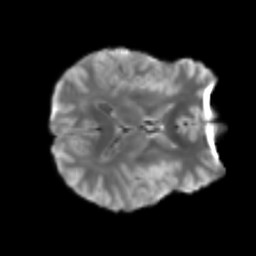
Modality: T2w
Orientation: axial
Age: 24
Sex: female
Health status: healthy
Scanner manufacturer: siemens
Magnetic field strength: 3 T
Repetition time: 3.6 s
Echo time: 0.0964 s